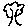
Label: tree